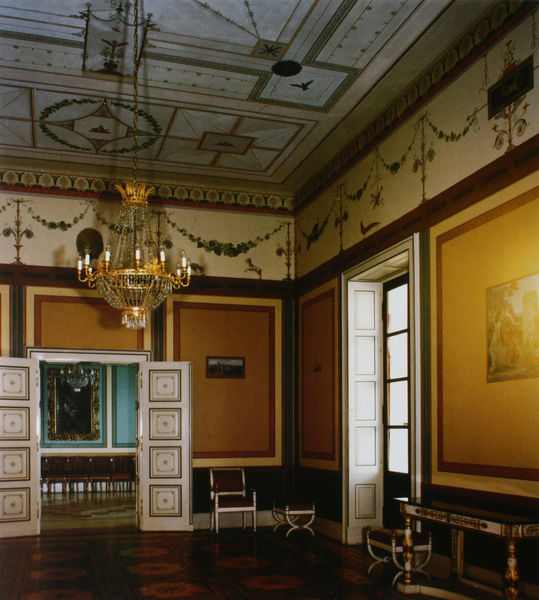
Titel: Gesellschaftszimmer
Künstler: Friedrich von Gärtner
Standort: Edenkoben
Institution: Villa Ludwigshöhe
Schlagwörter: blau, gemälde, gelb, braun, fenster, glas, holz, lampe, raum, schwarz, stuhl, stühle, tisch, tür, türkis, zimmer, dach, gebäude, rot, schloss, malerei, ornament, wand, architektur, barock, rahmen, innenraum, möbel, boden, gold, interieur, sessel, decke, innen, klassizismus, girlande, ranken, bilder, wohnzimmer, türen, parkett, hocker, saal, schemel, bordüre, jugendstil, tapete, holzboden, dekor, ornamente, wandgemälde, flügeltür, kerzen, kronleuchter, leuchter, lüster, stuck, durchgang, bemalt, foto, wände, wei, palast, intarsien, girlanden, fries, kerzenleuchter, fasan, residenz, fresken, mobiliar, kassetten, deckengemälde, kabinett, museum, bemalung, wandbild, fotographie, palais, vorraum, pompei, flügeltüren, kline, deckenleuchter, denkengemälde, ttisch, blaa, deckenornamente, weiße tür, pparkett, ornmanet, pompeianisch, 3. stil, pompeianum